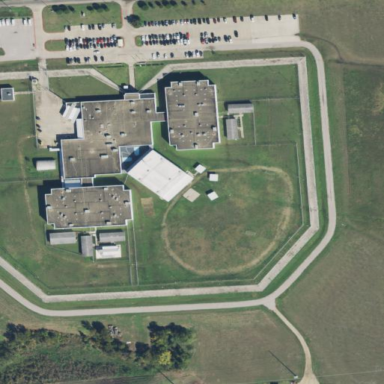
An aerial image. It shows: Prison.